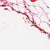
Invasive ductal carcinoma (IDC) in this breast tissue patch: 0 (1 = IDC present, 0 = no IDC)